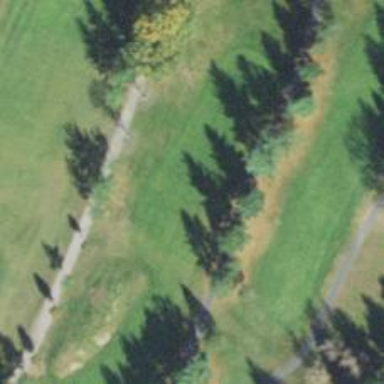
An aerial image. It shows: Golf hole.